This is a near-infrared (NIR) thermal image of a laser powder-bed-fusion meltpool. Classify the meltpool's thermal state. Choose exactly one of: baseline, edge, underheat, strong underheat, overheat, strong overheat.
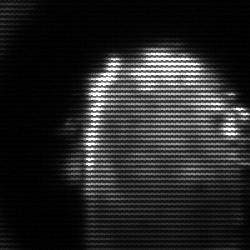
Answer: baseline